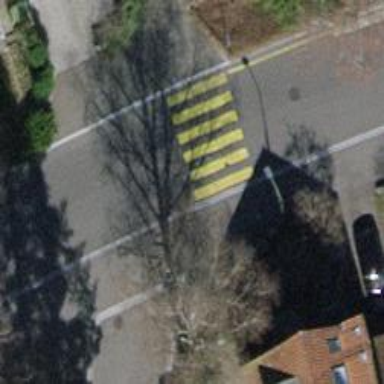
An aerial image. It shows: Marked road crossing.